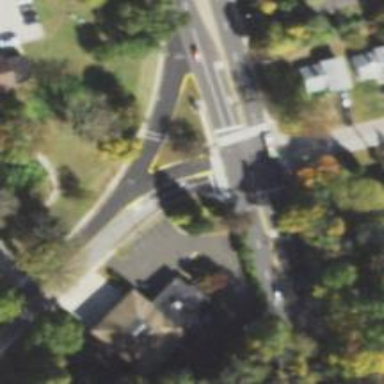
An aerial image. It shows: Marked road crossing.